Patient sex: F
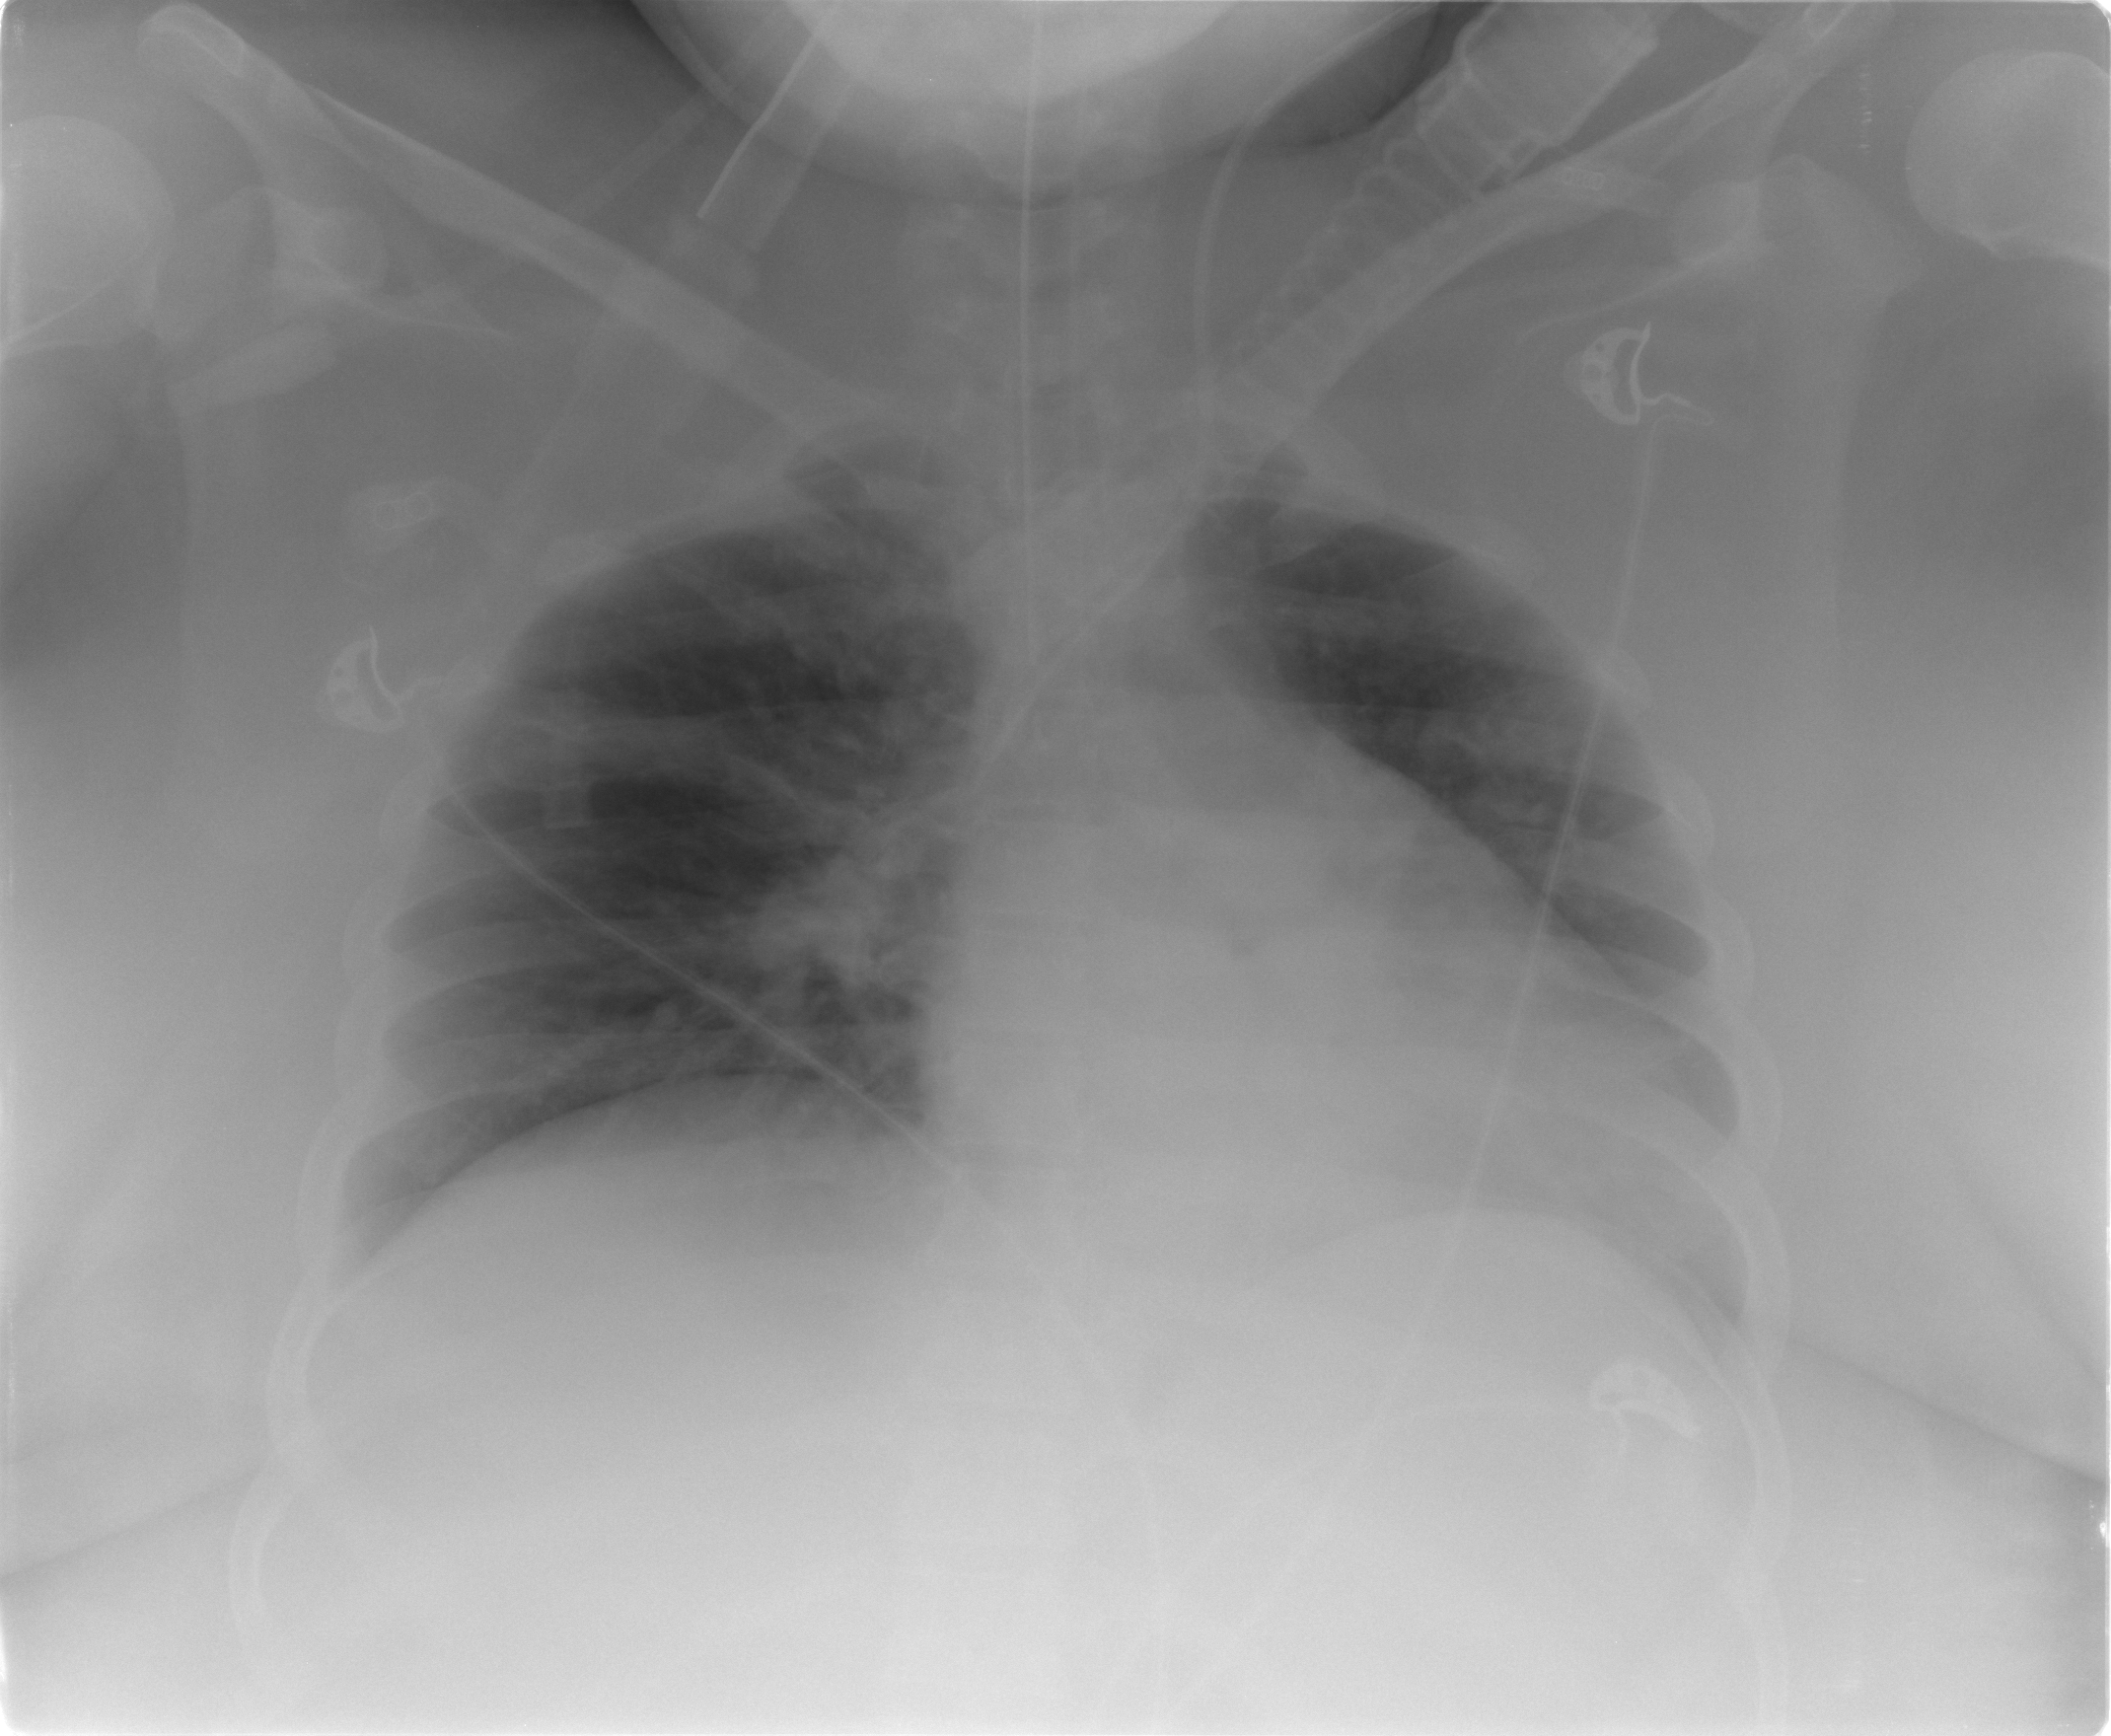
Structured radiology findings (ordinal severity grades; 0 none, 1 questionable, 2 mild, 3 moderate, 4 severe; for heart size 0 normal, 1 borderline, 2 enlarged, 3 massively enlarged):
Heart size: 3
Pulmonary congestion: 2
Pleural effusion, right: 0
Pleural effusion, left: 2
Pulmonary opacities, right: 0
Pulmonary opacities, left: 1
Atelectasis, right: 2
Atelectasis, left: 2